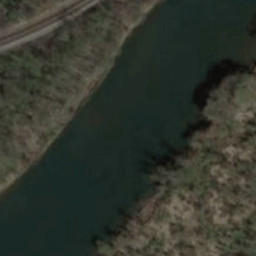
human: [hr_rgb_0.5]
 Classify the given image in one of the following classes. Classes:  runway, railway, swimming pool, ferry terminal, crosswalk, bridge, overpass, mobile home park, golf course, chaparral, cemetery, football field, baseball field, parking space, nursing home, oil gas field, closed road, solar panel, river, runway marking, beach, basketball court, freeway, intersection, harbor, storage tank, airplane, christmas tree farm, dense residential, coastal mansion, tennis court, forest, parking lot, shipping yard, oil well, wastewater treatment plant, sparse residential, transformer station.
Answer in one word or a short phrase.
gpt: river